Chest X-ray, AP view. Patient: 40 years old, sex F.
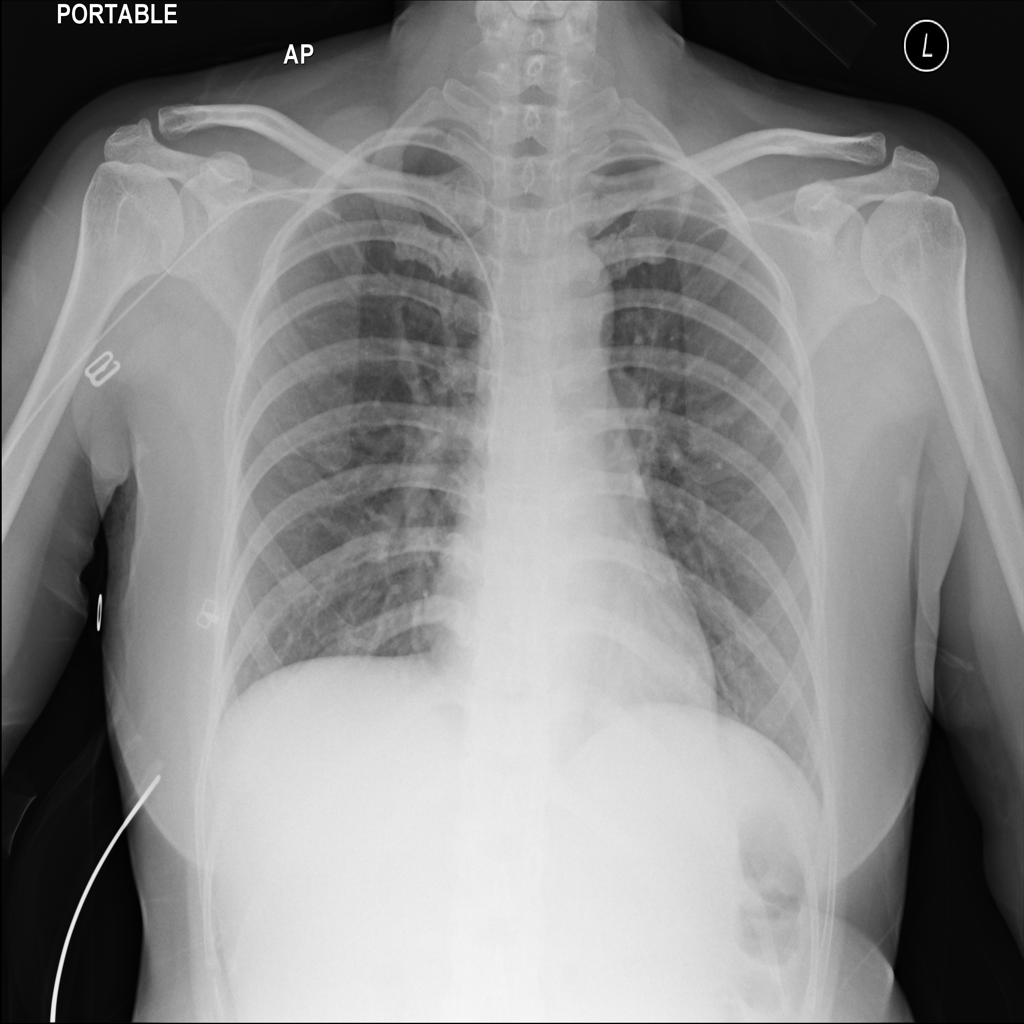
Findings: No Finding